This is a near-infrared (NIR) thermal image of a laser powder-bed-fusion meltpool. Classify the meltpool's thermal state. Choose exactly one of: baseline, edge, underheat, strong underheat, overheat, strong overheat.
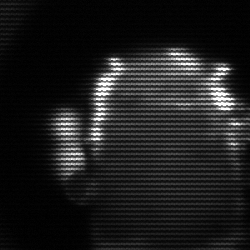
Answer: baseline